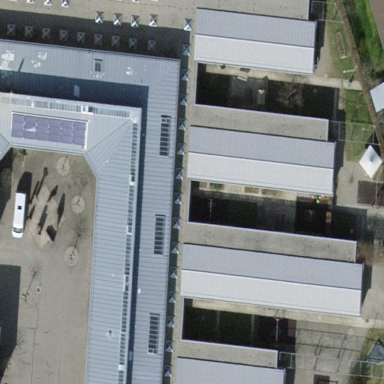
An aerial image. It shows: School building.